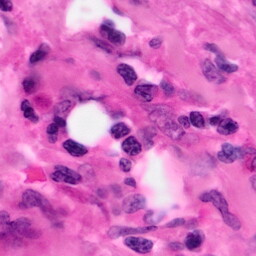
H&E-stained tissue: Pancreatic